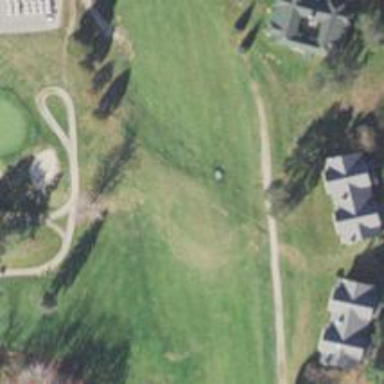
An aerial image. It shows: View of golf hole.